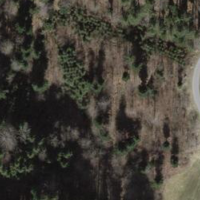
EUNIS habitat code: 44
Species observed at this site:
Lamium galeobdolon